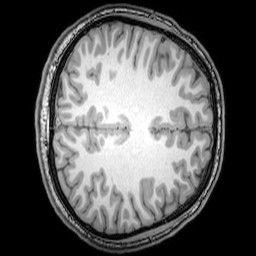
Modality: T1w
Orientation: axial
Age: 21
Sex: male
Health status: healthy
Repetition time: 0.081 s
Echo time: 0.037 s